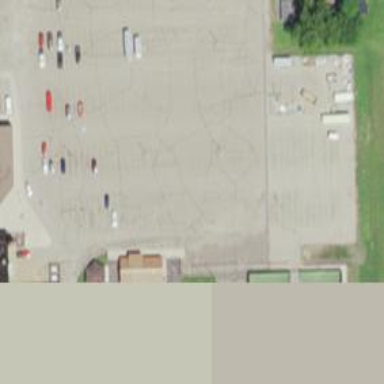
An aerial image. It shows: Parking area with surface.